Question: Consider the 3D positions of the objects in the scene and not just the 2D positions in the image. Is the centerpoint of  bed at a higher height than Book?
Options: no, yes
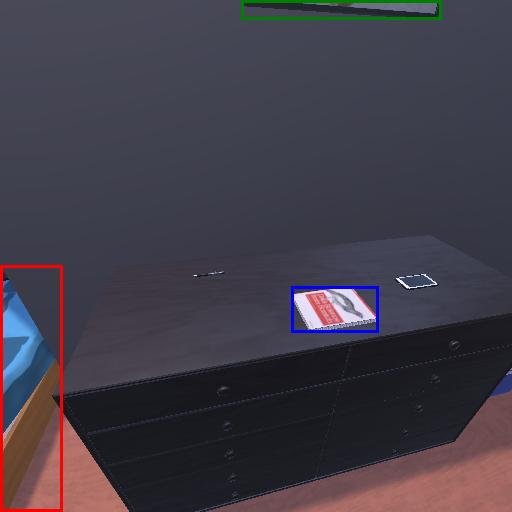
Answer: no